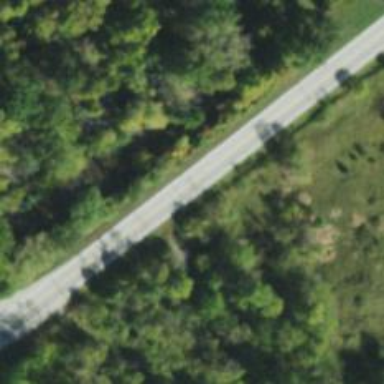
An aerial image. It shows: Abandoned road.